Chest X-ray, PA view. Patient: 53 years old, sex F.
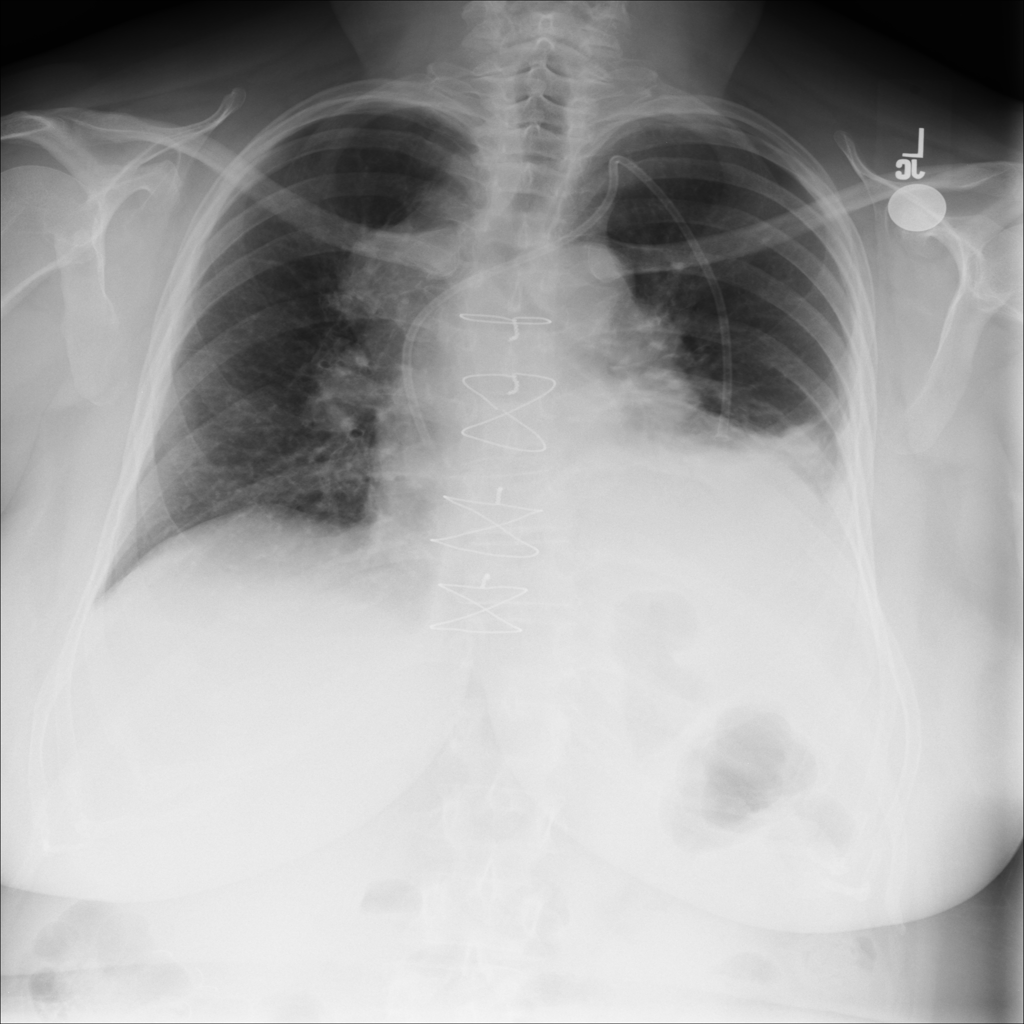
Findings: Atelectasis, Consolidation, Mass, Pneumonia